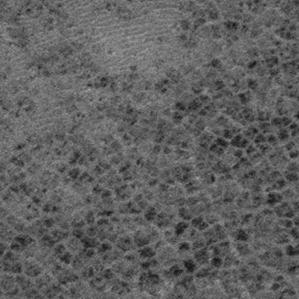
Label: frost